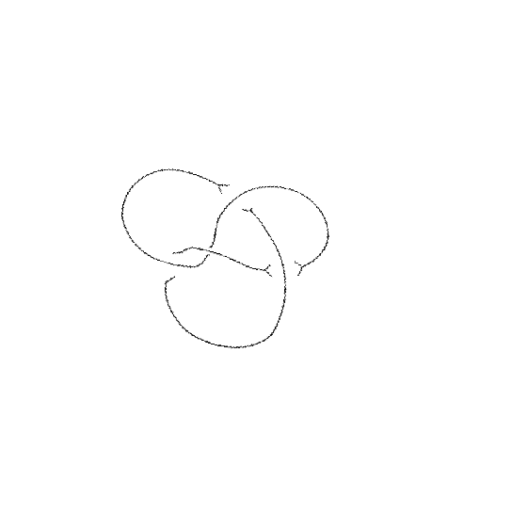
Crossing number: 4